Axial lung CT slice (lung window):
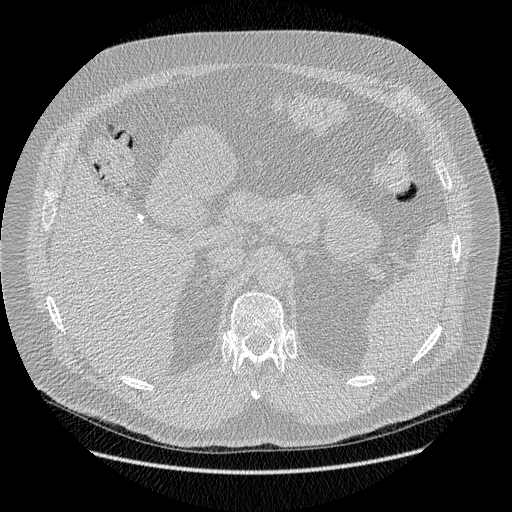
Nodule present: no